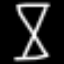
Label: hourglass